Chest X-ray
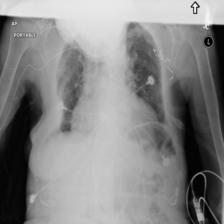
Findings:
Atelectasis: negative
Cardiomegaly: negative
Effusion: negative
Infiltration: negative
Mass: negative
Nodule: negative
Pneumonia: negative
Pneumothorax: negative
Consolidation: negative
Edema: negative
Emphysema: negative
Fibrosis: negative
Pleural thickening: negative
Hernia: negative